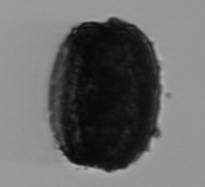
Label: Coscinodiscus